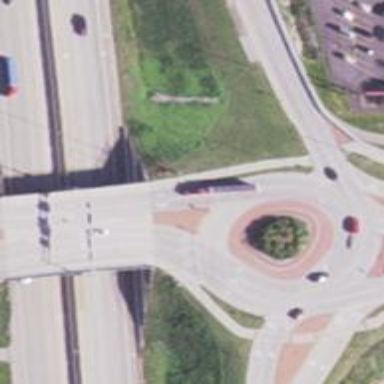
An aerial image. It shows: Primary highway intersecting roundabout.